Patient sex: M
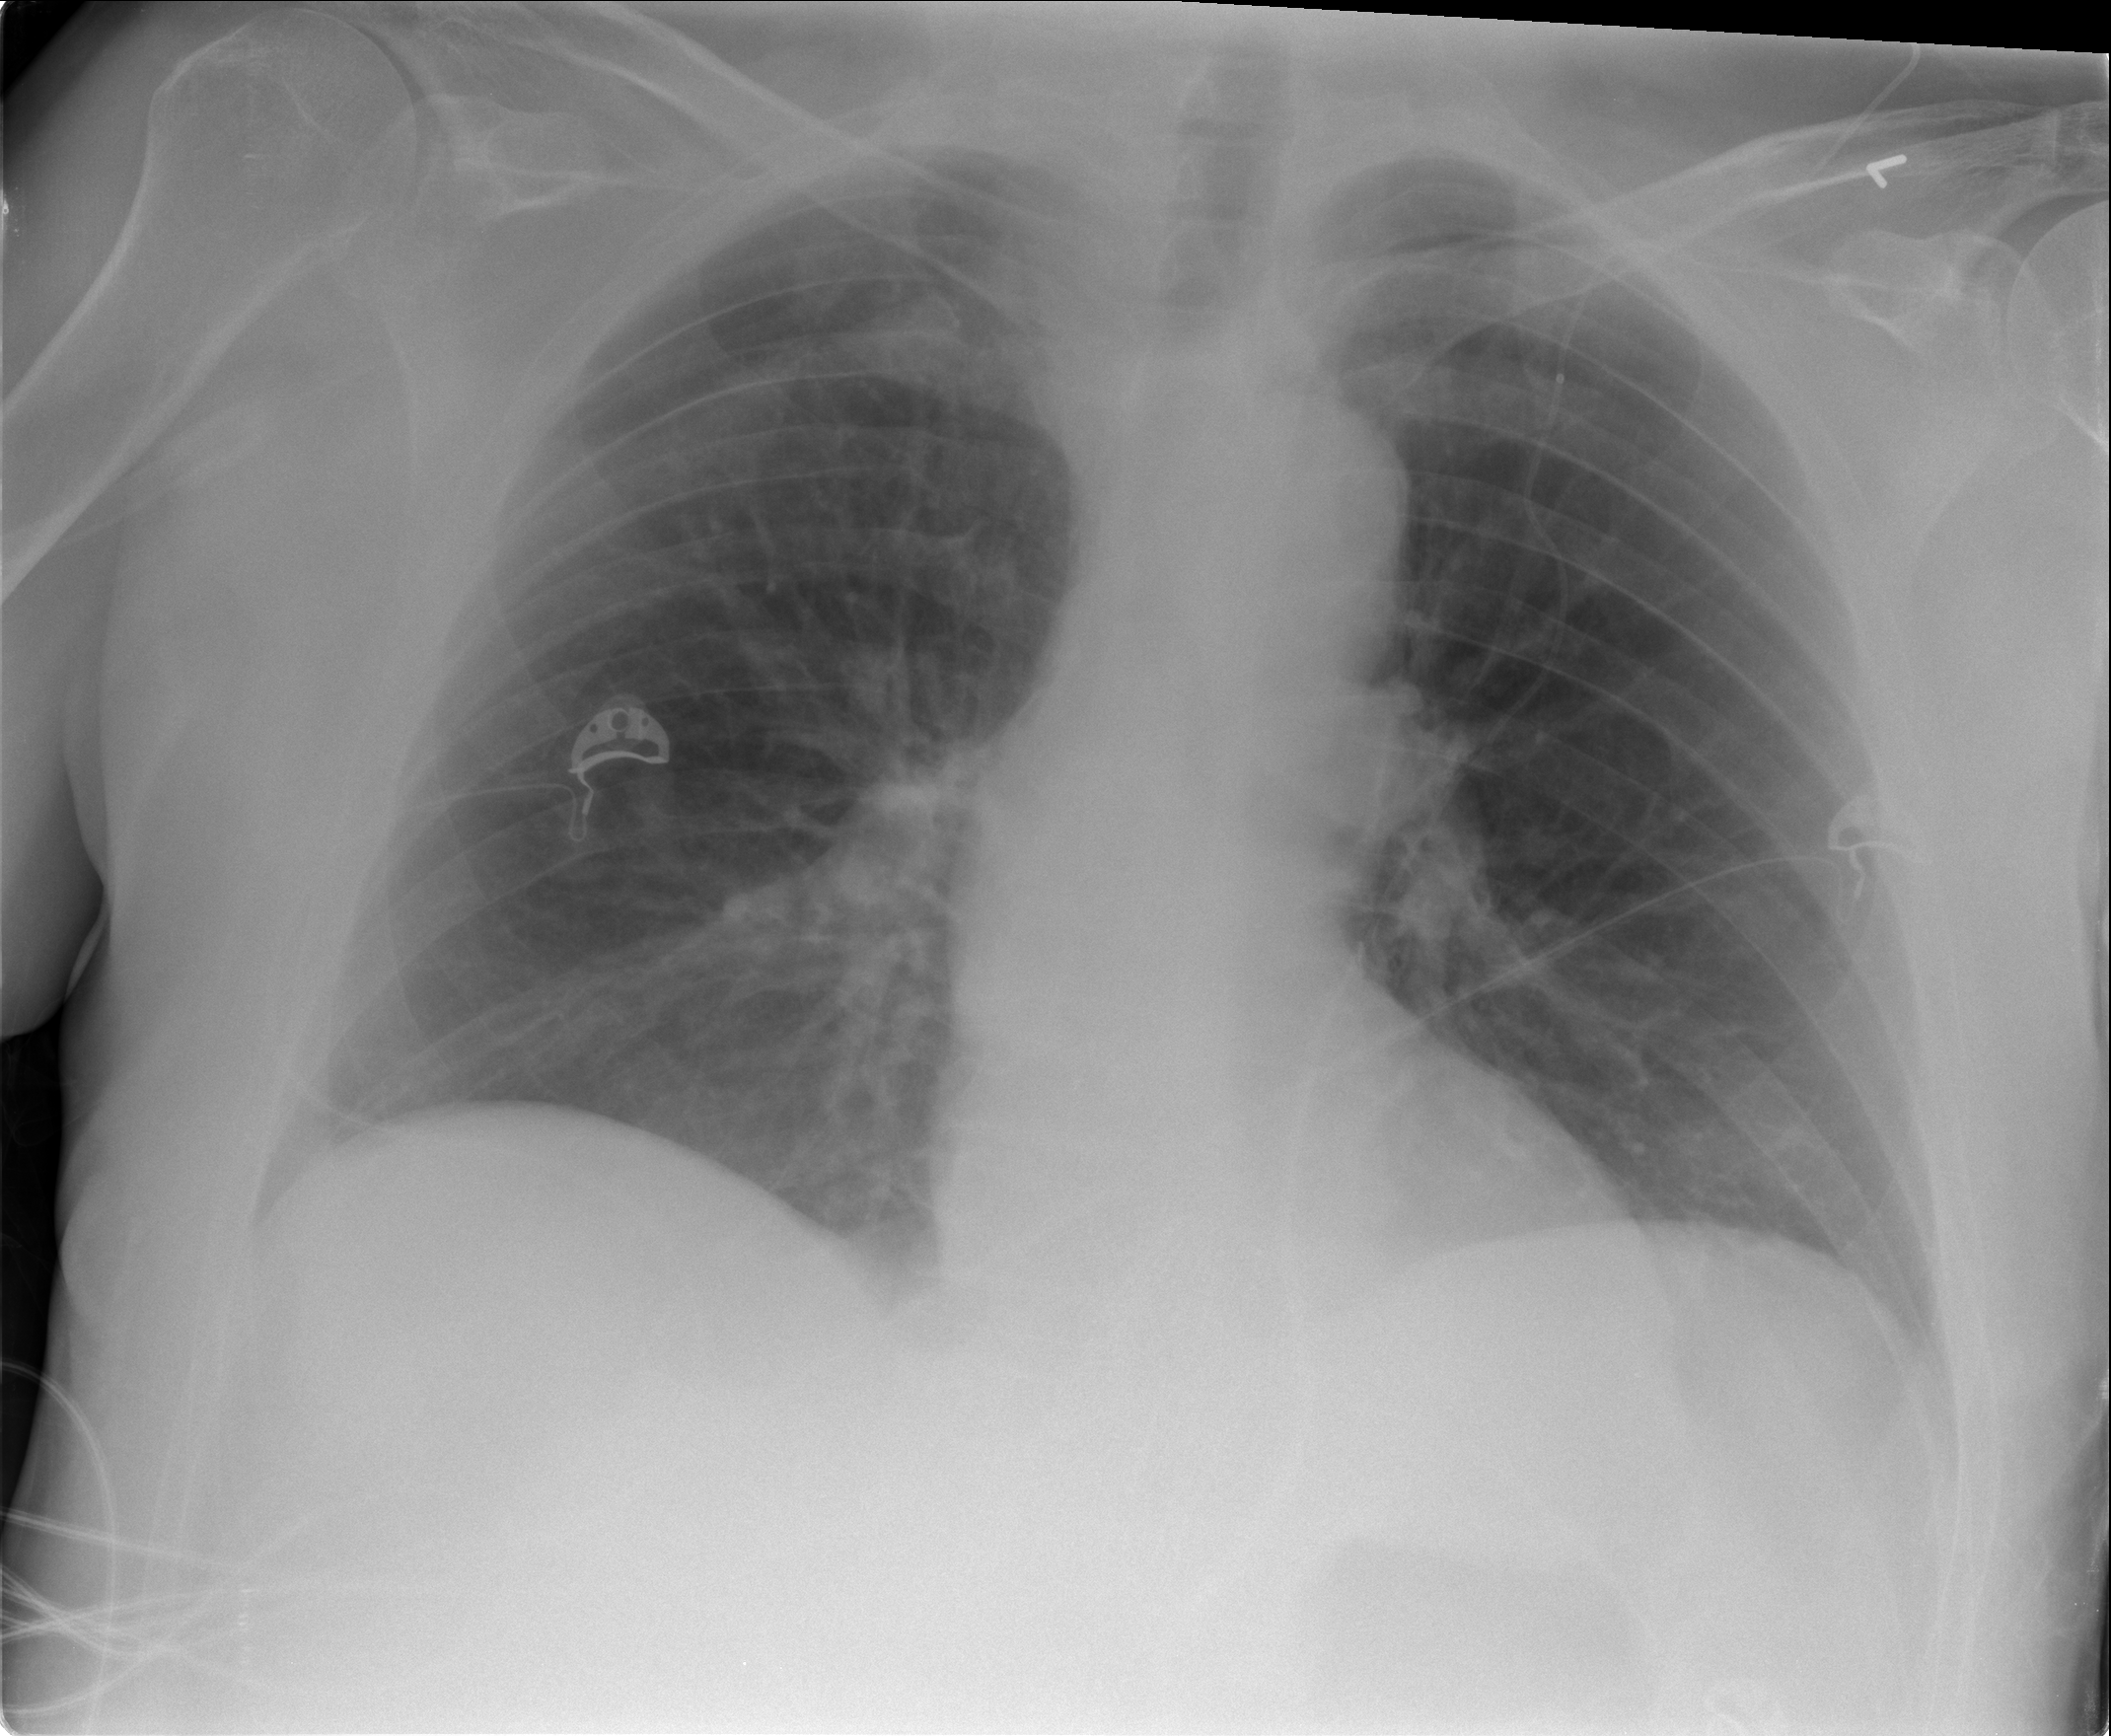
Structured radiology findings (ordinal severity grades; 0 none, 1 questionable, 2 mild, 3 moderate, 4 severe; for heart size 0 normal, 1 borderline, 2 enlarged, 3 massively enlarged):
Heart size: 0
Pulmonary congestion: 0
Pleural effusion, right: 0
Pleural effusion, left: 0
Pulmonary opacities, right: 0
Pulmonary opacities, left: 1
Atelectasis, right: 0
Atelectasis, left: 0